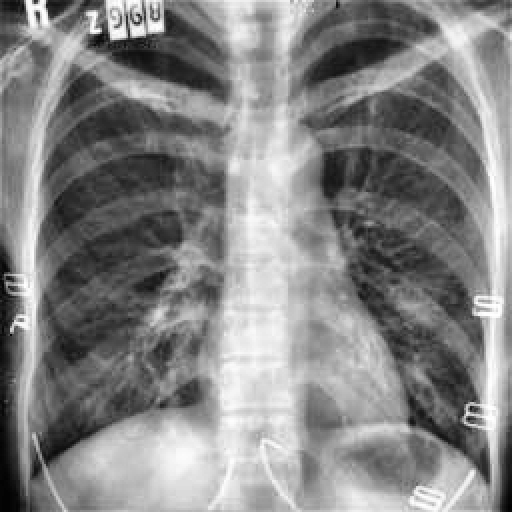
Finding: TUBERCULOSIS